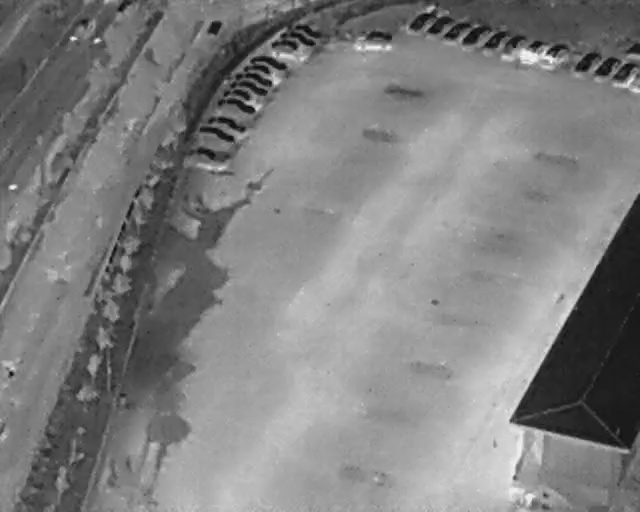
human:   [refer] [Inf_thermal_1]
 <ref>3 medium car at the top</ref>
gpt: <box>[[34, 20, 36, 28, 15], [35, 16, 38, 25, 15], [56, 3, 60, 11, 177]]</box>

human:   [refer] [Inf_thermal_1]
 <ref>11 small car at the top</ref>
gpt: <box>[[32, 22, 34, 30, 15], [36, 15, 38, 21, 15], [37, 13, 39, 20, 15], [38, 11, 40, 19, 15], [39, 10, 41, 16, 15], [41, 8, 43, 15, 15], [43, 5, 45, 12, 15], [45, 3, 47, 11, 15], [47, 2, 49, 9, 15], [63, 2, 67, 5, 46], [66, 3, 70, 6, 46]]</box>

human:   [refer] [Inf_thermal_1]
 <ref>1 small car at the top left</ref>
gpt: <box>[[11, 2, 15, 7, 2]]</box>

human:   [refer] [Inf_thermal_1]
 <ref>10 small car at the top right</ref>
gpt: <box>[[68, 4, 73, 7, 46], [71, 5, 77, 8, 43], [74, 6, 80, 9, 40], [77, 7, 82, 10, 34], [80, 8, 85, 11, 37], [84, 8, 89, 12, 41], [89, 10, 94, 13, 41], [92, 12, 97, 14, 41], [95, 12, 99, 15, 33], [97, 14, 100, 16, 2]]</box>